Field crop: maize
Growth stage: 2
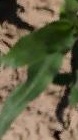
Species: maize